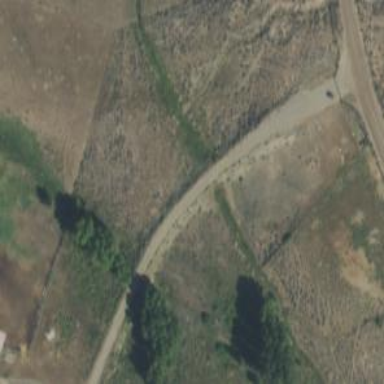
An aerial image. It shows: Culvert tunnel.